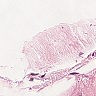
Metastatic tissue present: no